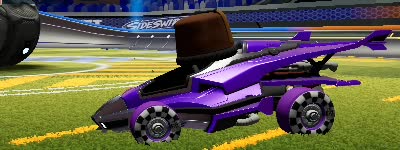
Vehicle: aftershock